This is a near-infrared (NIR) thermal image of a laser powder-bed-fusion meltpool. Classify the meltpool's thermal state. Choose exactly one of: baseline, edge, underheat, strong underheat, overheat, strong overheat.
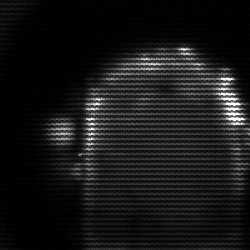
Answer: baseline